Question: I have a scene in a iOS Storyboard with 2 main elements: an MKMap and a UITableView, see the screenshot:

The constraints (the ones on Y axis) are:
- - - -
I have 3 cases:
1. the map is hidden so I see only the table full screen
2. the map is 200px high and the table adapts to fit the screen
3. the map is full screen and the table is hidden
For case 1. I change (programmatically) the value of the height constraint and I set it to 0.
For case 2. I don't change anything
For case 3. I don't know what to do.
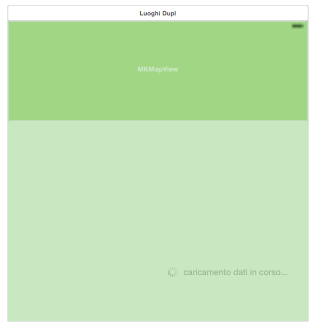
Answer: There are a bunch of ways of tackling this, but I'd personally to maintain a reference to the height constraint which is either
- 'V:[mapView(==0)]'- 'V:[mapView(==200)]'- 'V:[tableView(==0)]'
Because this last constraint is on a different view, I might just have my code remove the old constraint, and create the new constraint and then animate the layout of the constraints.
Thus it might look like:
'''
[self.heightConstraint.firstItem removeConstraint:self.heightConstraint];
NSLayoutConstraint *constraint;
if (constraintType == 1) {
constraint = [NSLayoutConstraint constraintWithItem:self.mapView attribute:NSLayoutAttributeHeight relatedBy:NSLayoutRelationEqual toItem:nil attribute:NSLayoutAttributeNotAnAttribute multiplier:1.0 constant:0.0];
} else if (constraintType == 2) {
constraint = [NSLayoutConstraint constraintWithItem:self.mapView attribute:NSLayoutAttributeHeight relatedBy:NSLayoutRelationEqual toItem:nil attribute:NSLayoutAttributeNotAnAttribute multiplier:1.0 constant:200.0];
} else if (constraintType == 3) {
constraint = [NSLayoutConstraint constraintWithItem:self.tableView attribute:NSLayoutAttributeHeight relatedBy:NSLayoutRelationEqual toItem:nil attribute:NSLayoutAttributeNotAnAttribute multiplier:1.0 constant:0.0];
}
[constraint.firstItem addConstraint:constraint];
self.heightConstraint = constraint;
[UIView animateWithDuration:0.25 animations:^{
[self.view layoutIfNeeded];
}];
'''